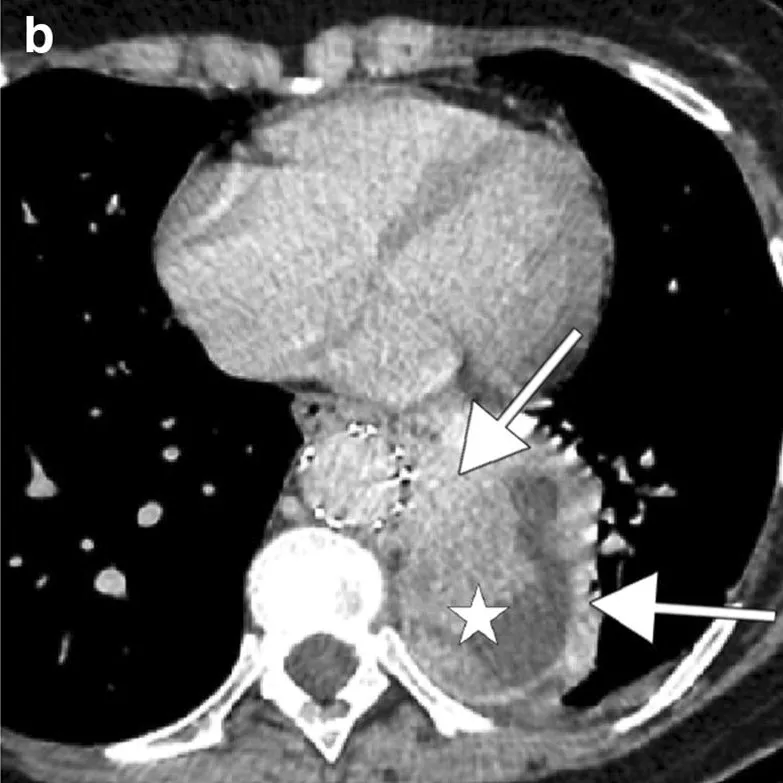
CT scan and MRI performed 6 months after endoprosthesis placement show a large lateral aortic tumor mass (white stars) with a progressive contrast enhancement (white arrows). And an important one on delayed phase.
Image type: radiology (ct)